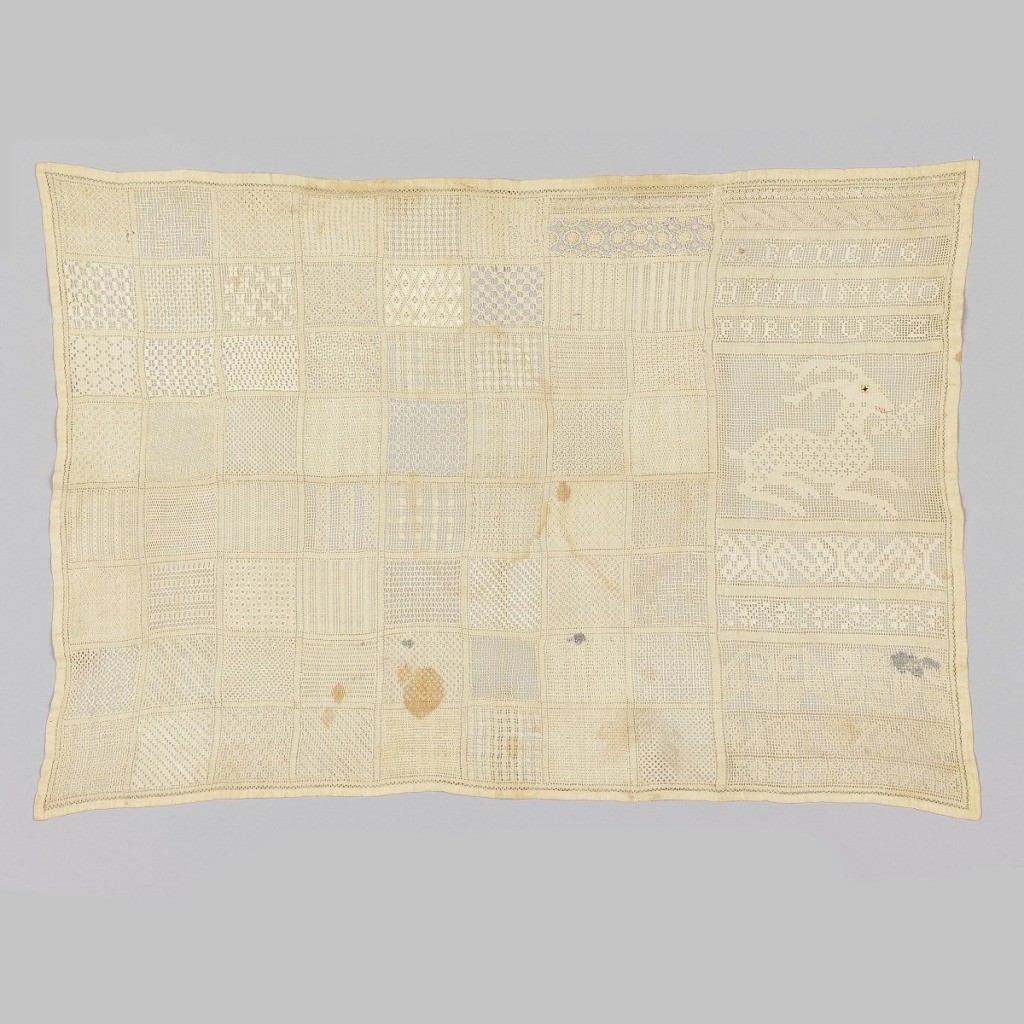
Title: Sampler
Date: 19th century
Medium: silk embroidery on linen foundation Technique: embroidered in withdrawn element work with satin and overcasting stitches on plain weave foundation
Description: Seventy-one squares and bands of pattern as well as a deer and an alphabet in withdrawn element work in white.  The mouth and the eye of the deer are in colored silk.